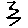
Label: zigzag